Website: ulta-beauty
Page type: address-validator
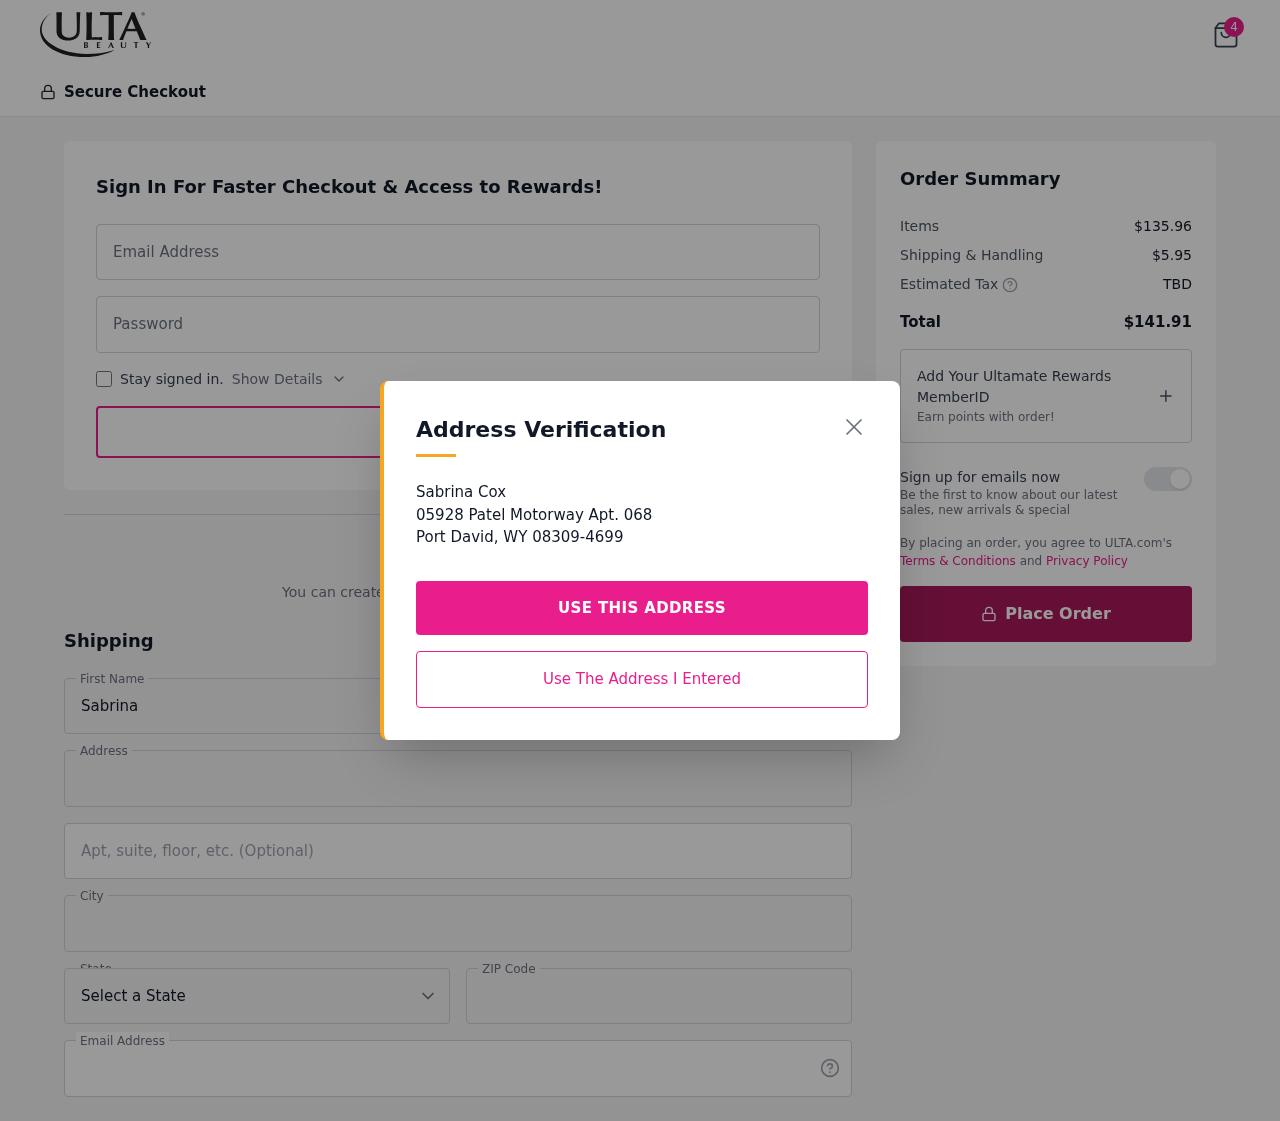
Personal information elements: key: PII_CITY
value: Port David
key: PII_EMAIL
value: sabrina_cox@yahoo.com
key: PII_FIRSTNAME
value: Sabrina
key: PII_LASTNAME
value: Cox
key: PII_POSTCODE
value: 08309
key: PII_STATE_ABBR
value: WY
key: PII_STREET
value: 05928 Patel Motorway Apt. 068
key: PII_STREET2
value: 05928 Patel Motorway Apt. 068
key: PII_FULLNAME2
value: Sabrina Cox
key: PII_CITY2
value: Port David
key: PII_STATE_ABBR2
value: WY
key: PII_POSTCODE_FULL
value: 08309
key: PII_POSTCODE_EXT
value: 4699
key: PII_POSTCODE_NUMERIC
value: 8309
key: PII_POSTCODE_EXT_NUMERIC
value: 4699
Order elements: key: ORDER_NUM_ITEMS
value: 4
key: ORDER_SUBTOTAL
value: $135.96
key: ORDER_SHIPPING_COST
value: $5.95
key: ORDER_TOTAL
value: $141.91